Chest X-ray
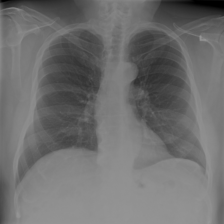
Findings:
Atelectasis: negative
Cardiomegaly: negative
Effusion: negative
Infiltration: negative
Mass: negative
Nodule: negative
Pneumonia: negative
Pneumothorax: negative
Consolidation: negative
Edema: negative
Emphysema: negative
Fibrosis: negative
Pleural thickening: negative
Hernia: negative